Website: crate-barrel
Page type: customer-info-address
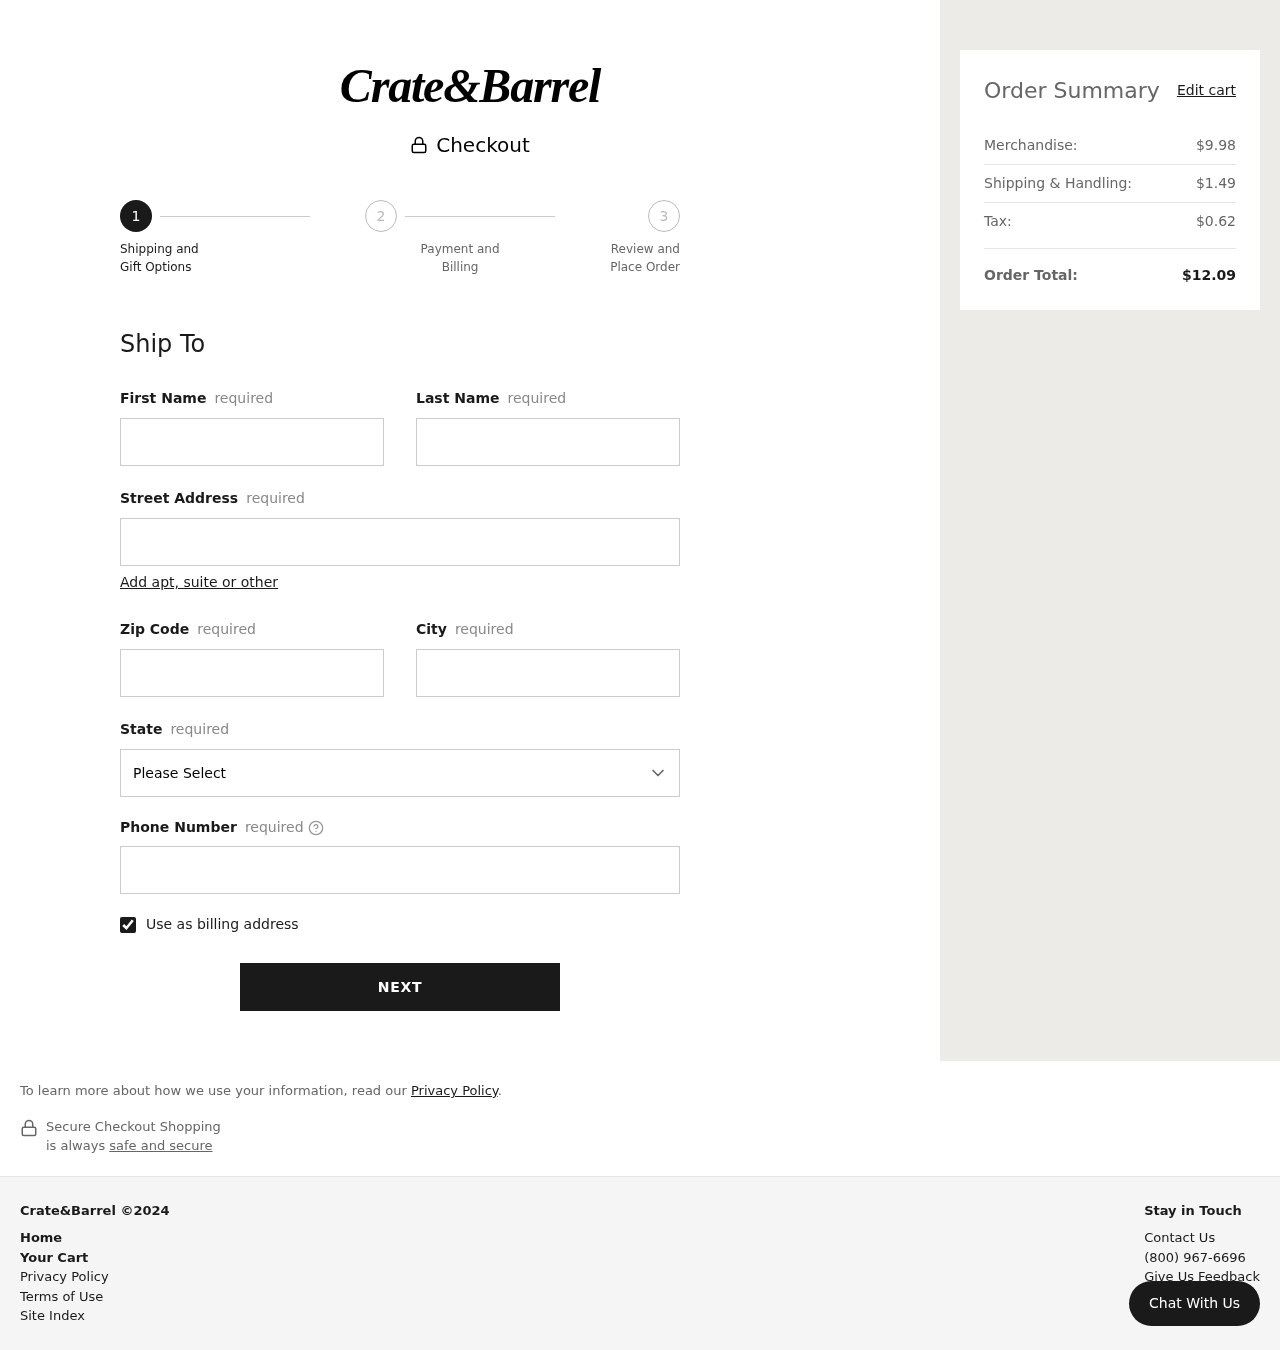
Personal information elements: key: PII_CITY
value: Reevesstad
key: PII_FIRSTNAME
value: Dustin
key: PII_LASTNAME
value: Robbins
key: PII_PHONE
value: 2033886750
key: PII_POSTCODE
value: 86513
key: PII_STATE
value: Michigan
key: PII_STREET
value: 0758 Rebecca Village
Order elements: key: ORDER_SUBTOTAL
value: $9.98
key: ORDER_SHIPPING_COST
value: $1.49
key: ORDER_TAX
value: $0.62
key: ORDER_TOTAL
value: $12.09